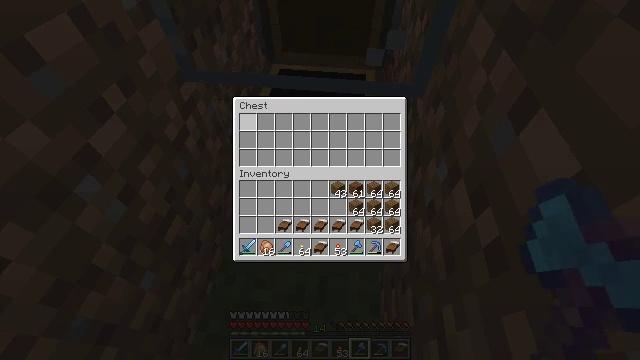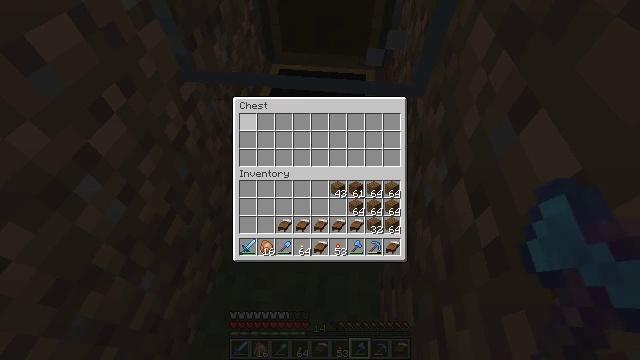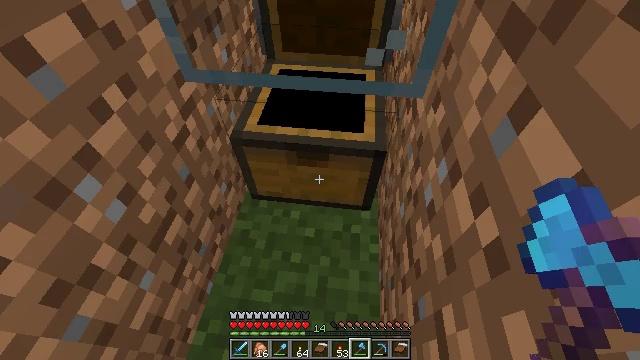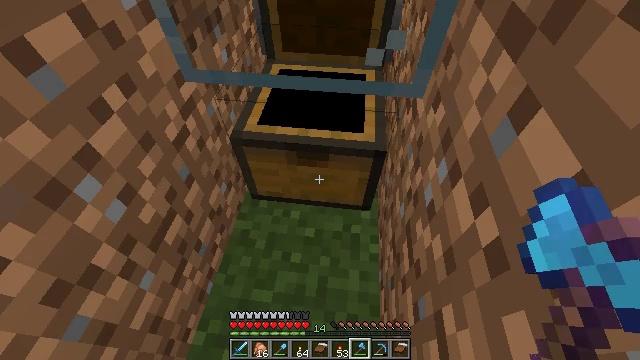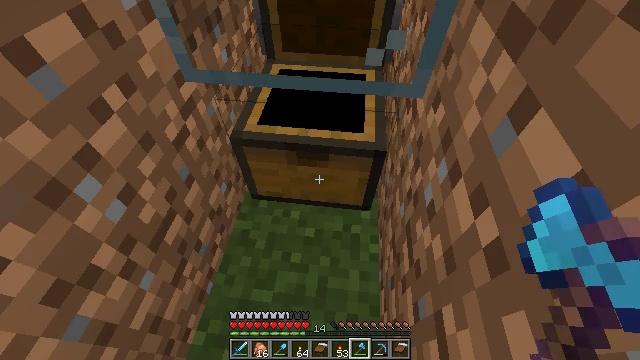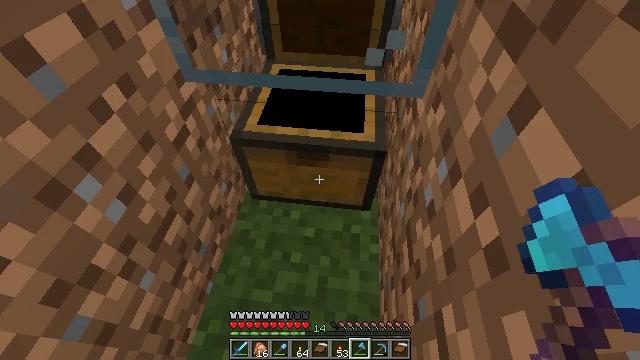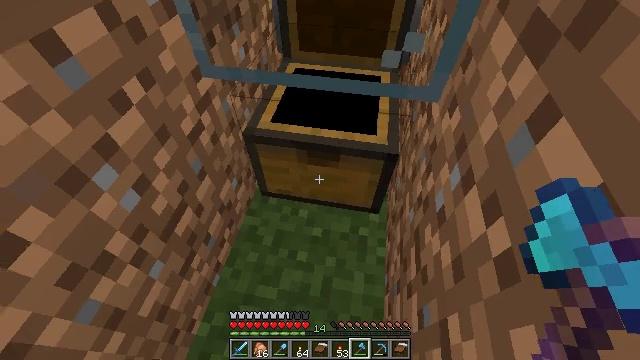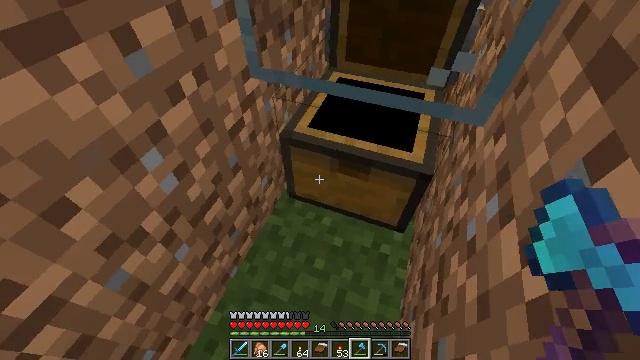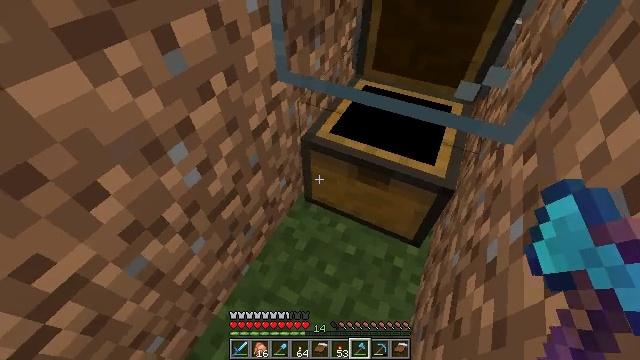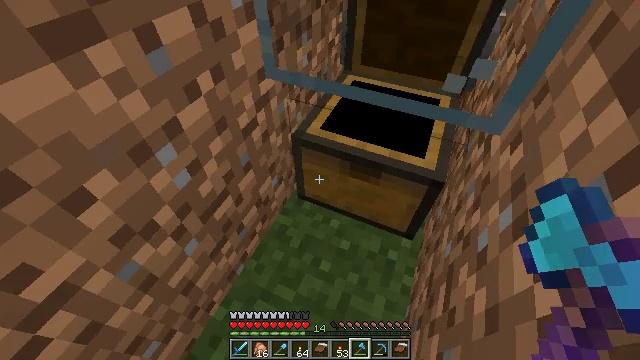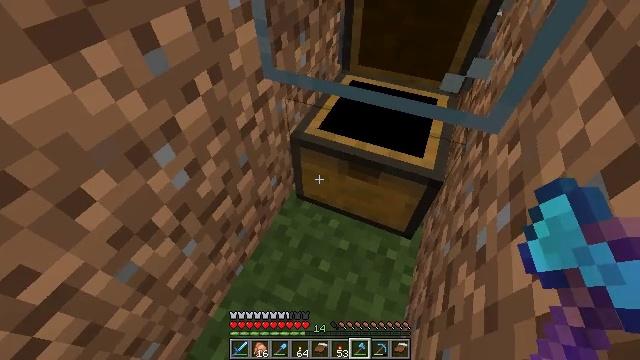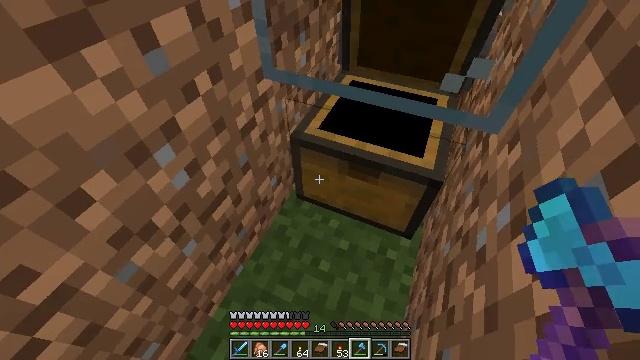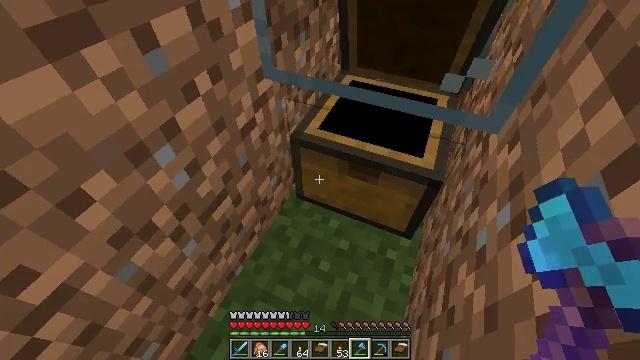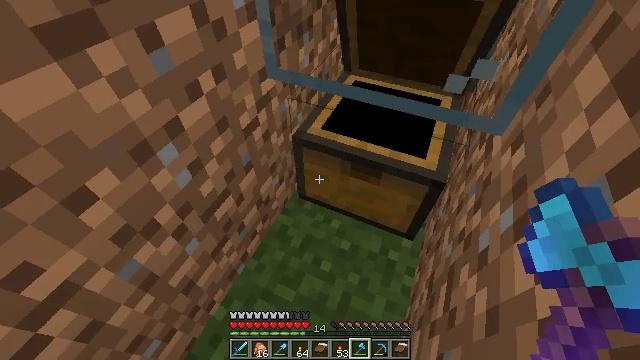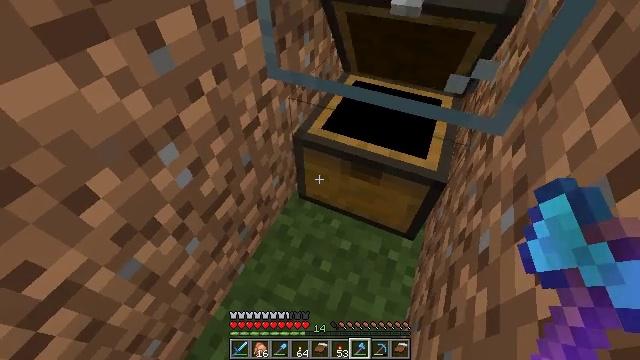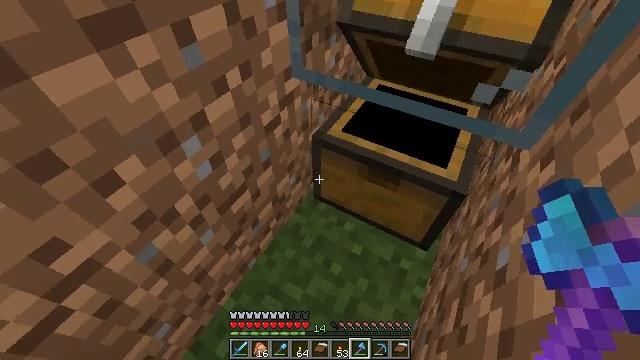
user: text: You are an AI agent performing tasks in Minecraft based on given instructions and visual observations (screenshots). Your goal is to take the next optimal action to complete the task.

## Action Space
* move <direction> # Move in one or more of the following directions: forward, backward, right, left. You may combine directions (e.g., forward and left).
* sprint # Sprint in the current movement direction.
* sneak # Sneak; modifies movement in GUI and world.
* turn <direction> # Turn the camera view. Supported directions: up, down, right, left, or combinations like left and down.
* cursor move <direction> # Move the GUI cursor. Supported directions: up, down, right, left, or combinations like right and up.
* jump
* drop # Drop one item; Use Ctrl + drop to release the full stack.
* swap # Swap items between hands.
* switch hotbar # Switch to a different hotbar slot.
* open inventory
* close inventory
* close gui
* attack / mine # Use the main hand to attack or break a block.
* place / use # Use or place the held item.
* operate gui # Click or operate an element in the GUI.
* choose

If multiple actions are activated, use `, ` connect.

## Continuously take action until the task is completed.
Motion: motion action
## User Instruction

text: Craft a brown bed with wool and dye.
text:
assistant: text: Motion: no_op
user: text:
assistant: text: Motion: no_op
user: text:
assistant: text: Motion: close gui
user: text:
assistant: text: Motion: no_op
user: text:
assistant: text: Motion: no_op
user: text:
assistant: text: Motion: turn left
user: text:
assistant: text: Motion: turn left and up
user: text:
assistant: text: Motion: turn left and up
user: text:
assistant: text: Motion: turn right
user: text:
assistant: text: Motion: no_op
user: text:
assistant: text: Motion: no_op
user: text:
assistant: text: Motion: no_op
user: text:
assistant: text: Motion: no_op
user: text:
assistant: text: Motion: no_op
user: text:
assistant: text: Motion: turn left
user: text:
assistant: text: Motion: move forward, turn left
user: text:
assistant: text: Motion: move forward, turn left
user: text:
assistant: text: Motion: move forward, turn left and up
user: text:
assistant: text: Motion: move forward, turn left and up
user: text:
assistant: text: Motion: move forward, turn left and up
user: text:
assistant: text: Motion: move forward, turn left and up, jump
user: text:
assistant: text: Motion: move forward, turn left and up, jump
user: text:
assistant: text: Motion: move forward, turn up, jump
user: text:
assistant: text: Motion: move forward, turn up, jump
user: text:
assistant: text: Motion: move forward, jump
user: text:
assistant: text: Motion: move forward, jump
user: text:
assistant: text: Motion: move forward, turn left, jump
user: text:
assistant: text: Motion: move forward, turn left, jump
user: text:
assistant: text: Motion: move forward, sprint, turn left, jump
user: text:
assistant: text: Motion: move forward, sprint, turn left, jump